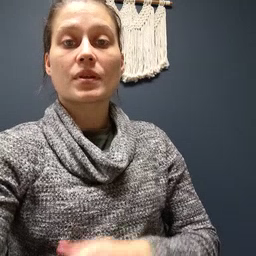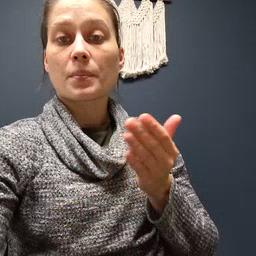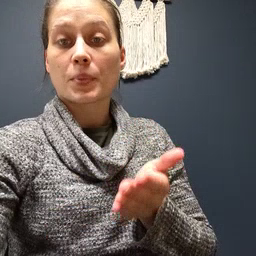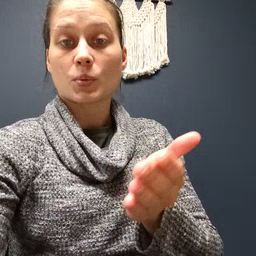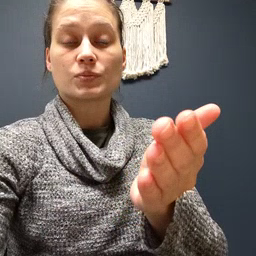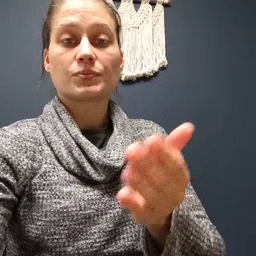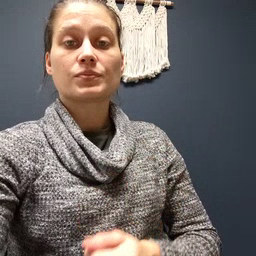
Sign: boat